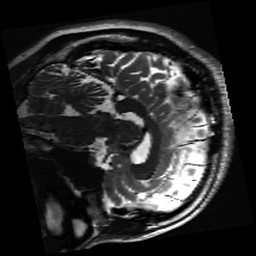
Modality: inplaneT2
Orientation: sagittal